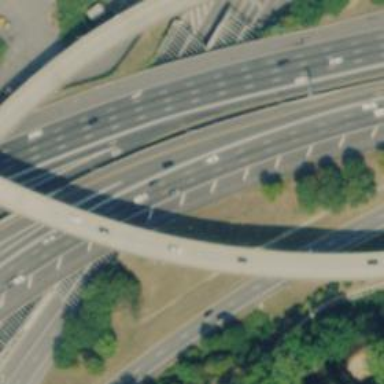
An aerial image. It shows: Motorway link bridge.